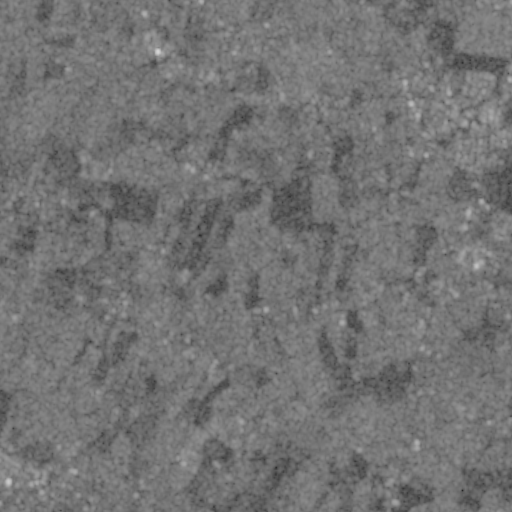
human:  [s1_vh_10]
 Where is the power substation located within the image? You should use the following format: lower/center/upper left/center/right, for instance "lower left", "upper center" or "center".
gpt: The power substation is located in the center left of the image.
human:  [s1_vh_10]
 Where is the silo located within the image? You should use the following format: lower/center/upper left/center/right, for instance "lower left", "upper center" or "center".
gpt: The silo is located in the center right of the image.
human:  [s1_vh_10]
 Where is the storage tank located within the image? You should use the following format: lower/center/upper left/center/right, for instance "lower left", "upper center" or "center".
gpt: The storage tank is located in the lower left of the image.
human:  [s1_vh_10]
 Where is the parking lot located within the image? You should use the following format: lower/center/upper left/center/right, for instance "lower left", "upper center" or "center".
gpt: There is no parking lot in the image.

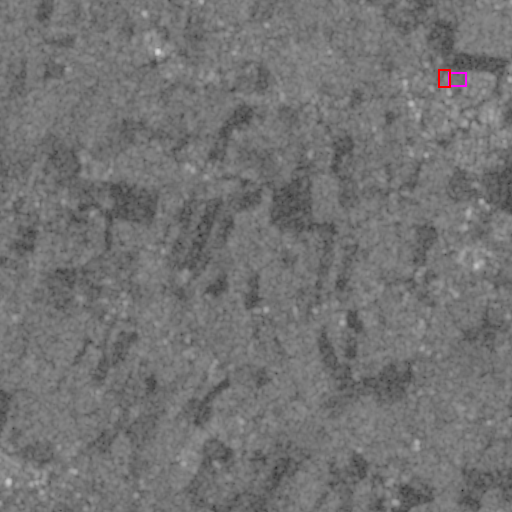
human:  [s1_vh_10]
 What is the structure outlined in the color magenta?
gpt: The structure outlined in magenta is a park.
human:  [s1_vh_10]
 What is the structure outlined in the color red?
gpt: The structure outlined in red is a parking lot.
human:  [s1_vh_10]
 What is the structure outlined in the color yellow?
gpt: There is no yellow outline.